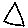
Label: triangle